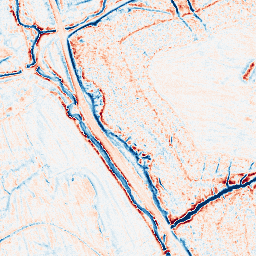
Category: edge_preserving
Decomposition family: anisotropic_diffusion
Decomposition parameters: iterations: 20
kappa: 100
gamma: 0.1
Upsampling method: lanczos
Upsampling parameters: scale: 8
Upsampling scale: 8